Question: I'm currently making an application that uses a dynamic layout. It's my first time doing this and I'm doing it solely for the purpose of learning it. I managed to get it to load most of the data and show it correctly, but I'm having issues with the first item. For some reason it skips it and start with the 2nd item. It loads it into a variable but for some reason it isn't shown. I believe it has something to do with layout parameters but I can not find a reason for it behaving that way.
This is how it looks (take note, it should start with 141- ... item. It is loaded into a variable tho but not shown)

This is the code I'm using to load the items according to the variables
'''
for (int i = 0; i <= id_l; i++)
{
RelativeLayout container = (RelativeLayout)findViewById(R.id.popisLinija);
View item_layout = getLayoutInflater().inflate(R.layout.item_layout, null);
Integer l = id_l;
Log.d("id length: ", l.toString());
Log.d("ID: ", id[i].toString());
Log.d("Linija br: ", broj_linije[i]);
Integer i2 = i;
Log.d("i= ", i2.toString());
item_layout.setId(i);
item_layout.setTag("View");
final Integer h = item_layout.getId();
// fill in any details dynamically here
assert item_layout != null;
TextView textView = (TextView) item_layout.findViewById(R.id.item_text);
if(broj_linije[i].equals("000"))
{
textView.setText(naziv_linije[i]);
}
else
{
textView.setText(broj_linije[i] + " - " + naziv_linije[i]);
}
textView.setTag("Text");
RelativeLayout.LayoutParams rlp = new RelativeLayout.LayoutParams(ViewGroup.LayoutParams.MATCH_PARENT, ViewGroup.LayoutParams.WRAP_CONTENT);
if(i == 0)
{
if (rlp != null) {
rlp.addRule(RelativeLayout.ALIGN_PARENT_TOP, container.getId());
}
}
if(i > 0)
{
if (rlp != null) {
rlp.addRule(RelativeLayout.BELOW, i-1);
}
}
FrameLayout item_button = (FrameLayout) item_layout.findViewById(R.id.item_button);
item_button.setOnClickListener(new View.OnClickListener() {
@Override
public void onClick(View arg0)
{
Integer a = h;
Toast.makeText(getApplicationContext(), "Clicked me", Toast.LENGTH_SHORT).show();
Log.d("clicked", h.toString());
}
});
item_layout.setLayoutParams(rlp);
container.addView(item_layout);
}
'''
I have checked if the item is loaded
'''
> 05-02 07:09:00.116 21204-21204/com.example.app D/ID:: 0 05-02 <<< ITEM 141 VARIABLE
> 07:09:00.116 21204-21204/com.example.app D/Linija br:: 141 05-02 <<< ITEM 141 VARIABLE
> 07:09:00.116 21204-21204/com.example.app D/i=: 0 05-02 07:09:00.166 <<< ITEM 141 VARIABLE
> 21204-21204/com.example.app D/id length:: 31 05-02 07:09:00.166
> 21204-21204/com.example.app D/ID:: 1 05-02 07:09:00.166
> 21204-21204/com.example.app D/Linija br:: 142 05-02 07:09:00.166
> 21204-21204/com.example.app D/i=: 1 05-02 07:09:00.176
> 21204-21204/com.example.app D/id length:: 31 05-02 07:09:00.176
> 21204-21204/com.example.app D/ID:: 2 05-02 07:09:00.176
> 21204-21204/com.example.app D/Linija br:: 143 05-02 07:09:00.176
> 21204-21204/com.example.app D/i=: 2 05-02 07:09:00.206
> 21204-21204/com.example.app D/id length:: 31 05-02 07:09:00.206
> 21204-21204/com.example.app D/ID:: 3 05-02 07:09:00.206
> 21204-21204/com.example.app D/Linija br:: 144 05-02 07:09:00.206
> 21204-21204/com.example.app D/i=: 3 05-02 07:09:00.216
> 21204-21204/com.example.app D/id length:: 31 05-02 07:09:00.216
> 21204-21204/com.example.app D/ID:: 4 05-02 07:09:00.216
> 21204-21204/com.example.app D/Linija br:: 145 05-02 07:09:00.216
> 21204-21204/com.example.app D/i=: 4 05-02 07:09:00.226
> 21204-21204/com.example.app D/id length:: 31 05-02 07:09:00.226
> 21204-21204/com.example.app D/ID:: 5 05-02 07:09:00.226
> 21204-21204/com.example.app D/Linija br:: 146 05-02 07:09:00.226
> 21204-21204/com.example.app D/i=: 5 05-02 07:09:00.246
> 21204-21204/com.example.app D/id length:: 31 05-02 07:09:00.246
> 21204-21204/com.example.app D/ID:: 6 05-02 07:09:00.246
> 21204-21204/com.example.app D/Linija br:: 147 05-02 07:09:00.246
> 21204-21204/com.example.app D/i=: 6 05-02 07:09:00.276
> 21204-21204/com.example.app D/id length:: 31 05-02 07:09:00.276
> 21204-21204/com.example.app D/ID:: 7 05-02 07:09:00.276
> 21204-21204/com.example.app D/Linija br:: 148 05-02 07:09:00.276
> 21204-21204/com.example.app D/i=: 7 05-02 07:09:00.316
> 21204-21204/com.example.app D/id length:: 31 05-02 07:09:00.316
> 21204-21204/com.example.app D/ID:: 8 05-02 07:09:00.316
> 21204-21204/com.example.app D/Linija br:: 149 05-02 07:09:00.316
> 21204-21204/com.example.app D/i=: 8 05-02 07:09:00.316
> 21204-21208/com.example.app D/dalvikvm: GC_CONCURRENT freed 949K, 37%
> free 7958K/12524K, paused 9ms+17ms, total 92ms 05-02 07:09:00.326
> 21204-21204/com.example.app D/id length:: 31 05-02 07:09:00.326
> 21204-21204/com.example.app D/ID:: 9 05-02 07:09:00.326
> 21204-21204/com.example.app D/Linija br:: 150 05-02 07:09:00.326
> 21204-21204/com.example.app D/i=: 9 05-02 07:09:00.336
> 21204-21204/com.example.app D/id length:: 31 05-02 07:09:00.336
> 21204-21204/com.example.app D/ID:: 10 05-02 07:09:00.336
> 21204-21204/com.example.app D/Linija br:: 150A 05-02 07:09:00.336
> 21204-21204/com.example.app D/i=: 10 05-02 07:09:00.346
> 21204-21204/com.example.app D/id length:: 31 05-02 07:09:00.346
> 21204-21204/com.example.app D/ID:: 11 05-02 07:09:00.346
> 21204-21204/com.example.app D/Linija br:: 151 05-02 07:09:00.346
> 21204-21204/com.example.app D/i=: 11 05-02 07:09:00.366
> 21204-21204/com.example.app D/id length:: 31 05-02 07:09:00.366
> 21204-21204/com.example.app D/ID:: 12 05-02 07:09:00.366
> 21204-21204/com.example.app D/Linija br:: 153 05-02 07:09:00.366
> 21204-21204/com.example.app D/i=: 12 05-02 07:09:00.376
> 21204-21204/com.example.app D/id length:: 31 05-02 07:09:00.376
> 21204-21204/com.example.app D/ID:: 13 05-02 07:09:00.376
> 21204-21204/com.example.app D/Linija br:: 155 05-02 07:09:00.376
> 21204-21204/com.example.app D/i=: 13 05-02 07:09:00.386
> 21204-21204/com.example.app D/id length:: 31 05-02 07:09:00.386
> 21204-21204/com.example.app D/ID:: 14 05-02 07:09:00.386
> 21204-21204/com.example.app D/Linija br:: 156 05-02 07:09:00.386
> 21204-21204/com.example.app D/i=: 14 05-02 07:09:00.396
> 21204-21204/com.example.app D/id length:: 31 05-02 07:09:00.396
> 21204-21204/com.example.app D/ID:: 15 05-02 07:09:00.396
> 21204-21204/com.example.app D/Linija br:: 157 05-02 07:09:00.396
> 21204-21204/com.example.app D/i=: 15 05-02 07:09:00.406
> 21204-21204/com.example.app D/id length:: 31 05-02 07:09:00.406
> 21204-21204/com.example.app D/ID:: 16 05-02 07:09:00.406
> 21204-21204/com.example.app D/Linija br:: 158 05-02 07:09:00.406
> 21204-21204/com.example.app D/i=: 16 05-02 07:09:00.416
> 21204-21204/com.example.app D/id length:: 31 05-02 07:09:00.416
> 21204-21204/com.example.app D/ID:: 17 05-02 07:09:00.416
> 21204-21204/com.example.app D/Linija br:: 159 05-02 07:09:00.416
> 21204-21204/com.example.app D/i=: 17 05-02 07:09:00.426
> 21204-21204/com.example.app D/id length:: 31 05-02 07:09:00.426
> 21204-21204/com.example.app D/ID:: 18 05-02 07:09:00.436
> 21204-21204/com.example.app D/Linija br:: 160 05-02 07:09:00.436
> 21204-21204/com.example.app D/i=: 18 05-02 07:09:00.436
> 21204-21204/com.example.app D/id length:: 31 05-02 07:09:00.436
> 21204-21204/com.example.app D/ID:: 19 05-02 07:09:00.436
> 21204-21204/com.example.app D/Linija br:: 162 05-02 07:09:00.436
> 21204-21204/com.example.app D/i=: 19 05-02 07:09:00.446
> 21204-21204/com.example.app D/id length:: 31 05-02 07:09:00.446
> 21204-21204/com.example.app D/ID:: 20 05-02 07:09:00.446
> 21204-21204/com.example.app D/Linija br:: 260 05-02 07:09:00.446
> 21204-21204/com.example.app D/i=: 20 05-02 07:09:00.456
> 21204-21204/com.example.app D/id length:: 31 05-02 07:09:00.456
> 21204-21204/com.example.app D/ID:: 21 05-02 07:09:00.456
> 21204-21204/com.example.app D/Linija br:: 260A 05-02 07:09:00.456
> 21204-21204/com.example.app D/i=: 21 05-02 07:09:00.476
> 21204-21204/com.example.app D/id length:: 31 05-02 07:09:00.476
> 21204-21204/com.example.app D/ID:: 22 05-02 07:09:00.476
> 21204-21204/com.example.app D/Linija br:: 261 05-02 07:09:00.476
> 21204-21204/com.example.app D/i=: 22 05-02 07:09:00.486
> 21204-21204/com.example.app D/id length:: 31 05-02 07:09:00.486
> 21204-21204/com.example.app D/ID:: 23 05-02 07:09:00.486
> 21204-21204/com.example.app D/Linija br:: 262 05-02 07:09:00.486
> 21204-21204/com.example.app D/i=: 23 05-02 07:09:00.496
> 21204-21204/com.example.app D/id length:: 31 05-02 07:09:00.496
> 21204-21204/com.example.app D/ID:: 24 05-02 07:09:00.496
> 21204-21204/com.example.app D/Linija br:: 263 05-02 07:09:00.496
> 21204-21204/com.example.app D/i=: 24 05-02 07:09:00.506
> 21204-21204/com.example.app D/id length:: 31 05-02 07:09:00.506
> 21204-21204/com.example.app D/ID:: 25 05-02 07:09:00.506
> 21204-21204/com.example.app D/Linija br:: 264 05-02 07:09:00.506
> 21204-21204/com.example.app D/i=: 25 05-02 07:09:00.516
> 21204-21204/com.example.app D/id length:: 31 05-02 07:09:00.516
> 21204-21204/com.example.app D/ID:: 26 05-02 07:09:00.516
> 21204-21204/com.example.app D/Linija br:: 265 05-02 07:09:00.516
> 21204-21204/com.example.app D/i=: 26 05-02 07:09:00.526
> 21204-21204/com.example.app D/id length:: 31 05-02 07:09:00.526
> 21204-21204/com.example.app D/ID:: 27 05-02 07:09:00.526
> 21204-21204/com.example.app D/Linija br:: 266 05-02 07:09:00.526
> 21204-21204/com.example.app D/i=: 27 05-02 07:09:00.536
> 21204-21204/com.example.app D/id length:: 31 05-02 07:09:00.536
> 21204-21204/com.example.app D/ID:: 28 05-02 07:09:00.536
> 21204-21204/com.example.app D/Linija br:: 267 05-02 07:09:00.536
> 21204-21204/com.example.app D/i=: 28 05-02 07:09:00.546
> 21204-21204/com.example.app D/id length:: 31 05-02 07:09:00.546
> 21204-21204/com.example.app D/ID:: 29 05-02 07:09:00.546
> 21204-21204/com.example.app D/Linija br:: 000 05-02 07:09:00.546
> 21204-21204/com.example.app D/i=: 29 05-02 07:09:00.556
> 21204-21204/com.example.app D/id length:: 31 05-02 07:09:00.556
> 21204-21204/com.example.app D/ID:: 30 05-02 07:09:00.556
> 21204-21204/com.example.app D/Linija br:: 000 05-02 07:09:00.556
> 21204-21204/com.example.app D/i=: 30 05-02 07:09:00.566
> 21204-21204/com.example.app D/id length:: 31 05-02 07:09:00.566
> 21204-21204/com.example.app D/ID:: 31 05-02 07:09:00.566
> 21204-21204/com.example.app D/Linija br:: 000 05-02 07:09:00.566
> 21204-21204/com.example.app D/i=: 31
'''
Could anyone help me out on what am I doing wrong here? I would greatly appreciate it, I lost hours on this one trying all sorts of stuff with no result.
EDIT:
I have added my layout XML file
'''
<?xml version="1.0" encoding="utf-8"?>
<RelativeLayout xmlns:android="http://schemas.android.com/apk/res/android"
android:layout_width="match_parent" android:layout_height="wrap_content"
android:background="#ffffff"
android:id="@+id/item_container"
android:clickable="false"
android:focusable="false">
<RelativeLayout
android:layout_width="match_parent"
android:layout_height="wrap_content"
android:layout_marginBottom="5dp"
android:layout_marginLeft="5dp"
android:layout_marginRight="5dp"
android:padding="2dp"
android:background="#e8e8e8"
android:id="@+id/item_body"
android:clickable="false"
android:focusable="false">
<FrameLayout
android:layout_width="fill_parent"
android:layout_height="fill_parent"
android:background="@color/background"
android:id="@+id/item_button"
android:clickable="true"
android:longClickable="true"
android:focusable="false"
android:focusableInTouchMode="false"
android:minHeight="55dp">
<FrameLayout
android:layout_width="3dp"
android:layout_height="fill_parent"
android:background="@android:color/transparent"
android:id="@+id/item_indicator"></FrameLayout>
<TextView
android:layout_width="wrap_content"
android:layout_height="wrap_content"
android:text="141-SAMOBOR-RAKOV POTOK-JAGNJIC DOL"
android:id="@+id/item_text"
android:layout_gravity="center_vertical"
android:layout_marginLeft="8dp"
android:layout_marginRight="30dp"
android:textAppearance="@android:style/TextAppearance.Small"
android:gravity="fill" />
<ImageView
android:layout_width="wrap_content"
android:layout_height="wrap_content"
android:id="@+id/item_icon"
android:layout_gravity="center_vertical|right"
android:background="@android:color/transparent"
android:src="@drawable/plus_t"
android:layout_marginRight="5dp"
android:contentDescription="Prosiri" />
</FrameLayout>
</RelativeLayout>
<RelativeLayout
android:layout_width="fill_parent"
android:layout_height="wrap_content"
android:id="@+id/item_image_container"
android:layout_below="@+id/item_body"
android:layout_marginTop="5dp"
android:background="#ffffff">
<ImageView
android:layout_width="wrap_content"
android:layout_height="wrap_content"
android:id="@+id/item_image"
android:background="@android:color/transparent"
android:layout_centerHorizontal="true"
android:scaleType="fitCenter" />
</RelativeLayout>
</RelativeLayout>
'''
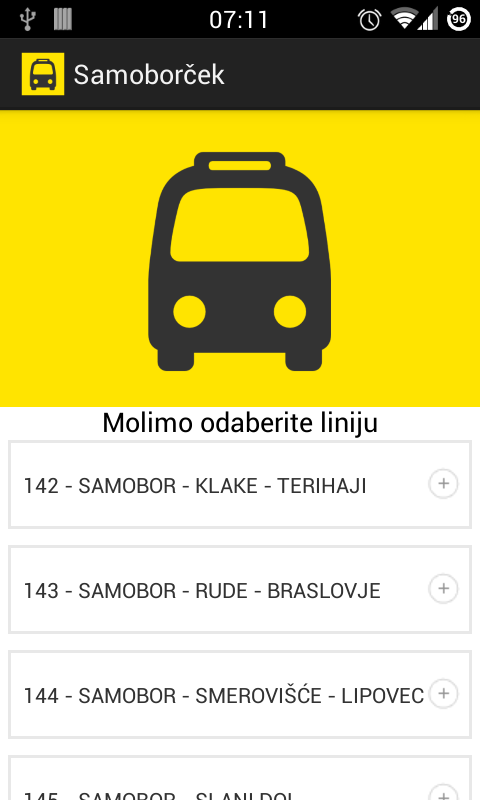
Answer: try this way,hope this will help you...
code
'''
<?xml version="1.0" encoding="utf-8"?>
<LinearLayout xmlns:android="http://schemas.android.com/apk/res/android"
android:layout_width="match_parent"
android:layout_height="match_parent"
android:orientation="vertical">
<ImageView
android:layout_width="match_parent"
android:layout_height="180dp"
android:src="@drawable/ic_launcher"
android:adjustViewBounds="true"/>
<ScrollView
android:layout_width="match_parent"
android:layout_height="0dp"
android:layout_weight="1">
<LinearLayout
android:id="@+id/lnrDynamicItem"
android:layout_width="match_parent"
android:layout_height="wrap_content"
android:orientation="vertical">
</LinearLayout>
</ScrollView>
</LinearLayout>
'''
code
'''
public class MainActivity extends Activity {
private LinearLayout lnrDynamicItem;
@Override
protected void onCreate(Bundle savedInstanceState) {
super.onCreate(savedInstanceState);
setContentView(R.layout.activity_main);
lnrDynamicItem = (LinearLayout) findViewById(R.id.lnrDynamicItem);
for (int i = 0; i <= id_l; i++)
{
Integer l = id_l;
Log.d("id length: ", l.toString());
Log.d("ID: ", id[i].toString());
Log.d("Linija br: ", broj_linije[i]);
Integer i2 = i;
Log.d("i= ", i2.toString());
item_layout.setId(i);
item_layout.setTag("View");
TextView textView = new TextView(this);
textView.setLayoutParams(new ViewGroup.LayoutParams(ViewGroup.LayoutParams.WRAP_CONTENT, ViewGroup.LayoutParams.WRAP_CONTENT));
textView.setId(i+1);
if(broj_linije[i].equals("000"))
{
textView.setText(naziv_linije[i]);
}
else
{
textView.setText(broj_linije[i] + " - " + naziv_linije[i]);
}
textView.setTag(textView.getId());
textView.setOnClickListener(new View.OnClickListener() {
@Override
public void onClick(View view)
{
Integer a = (Integer) view.getTag();
Toast.makeText(getApplicationContext(), "Clicked me", Toast.LENGTH_SHORT).show();
Log.d("clicked", h.toString());
}
});
lnrDynamicItem.addView(textView);
}
}
}
'''